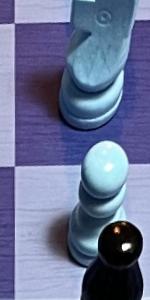
Label: Pawn_White